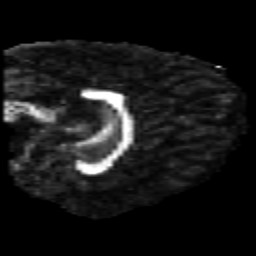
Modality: FA
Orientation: sagittal
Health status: healthy
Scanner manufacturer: philips
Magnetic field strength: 3 T
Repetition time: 6.964 s
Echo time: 0.092 s